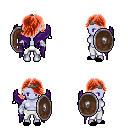
a pixel art fantasy rpg character, female body template, dark elf, purple skin, purple wings, white pants, red swoop hairstyle, iron tiara, white cloth bandages, black slippers, shield, four views (front, back, left, right), 2x2 character sprite sheet, small pixel art, hard edges, no anti-aliasing